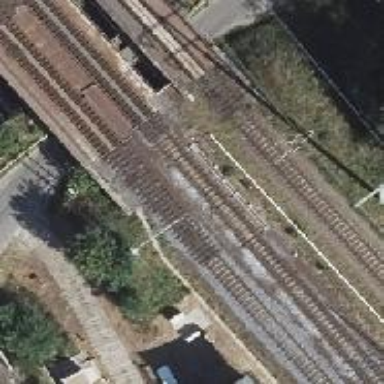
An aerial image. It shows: Railway bridge with electrified contact lines.